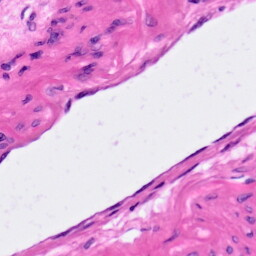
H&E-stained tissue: Pancreatic